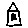
Label: house